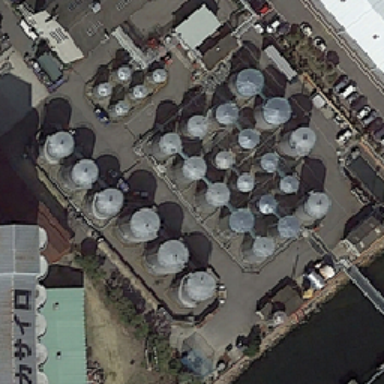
There are eight storage areas near the residential area .